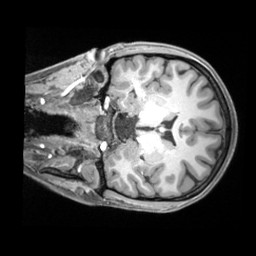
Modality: T1w
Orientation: coronal
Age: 19
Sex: female
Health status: ill
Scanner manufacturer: siemens
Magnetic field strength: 3 T
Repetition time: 2.2 s
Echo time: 0.00218 s